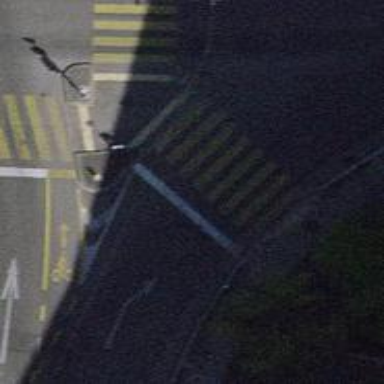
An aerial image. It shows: Crossing with traffic signals.